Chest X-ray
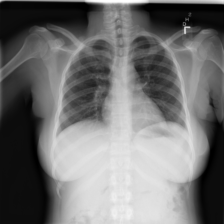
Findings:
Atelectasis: negative
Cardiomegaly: negative
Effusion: negative
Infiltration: negative
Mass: negative
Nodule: negative
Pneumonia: negative
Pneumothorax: negative
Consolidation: negative
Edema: negative
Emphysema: negative
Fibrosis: negative
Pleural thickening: negative
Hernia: negative